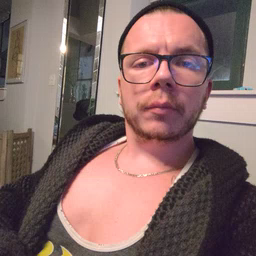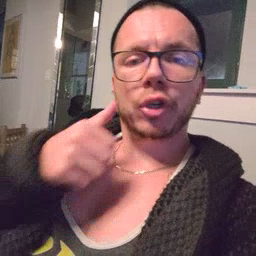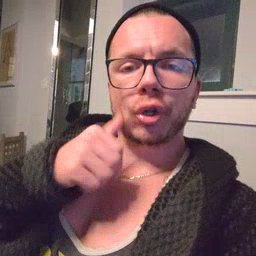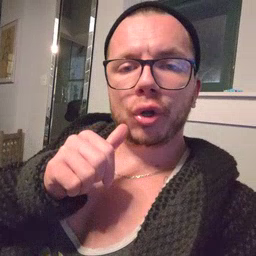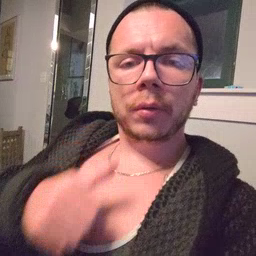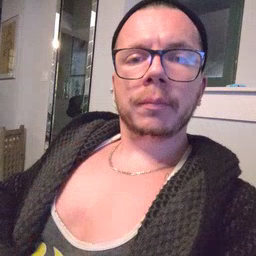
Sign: girl